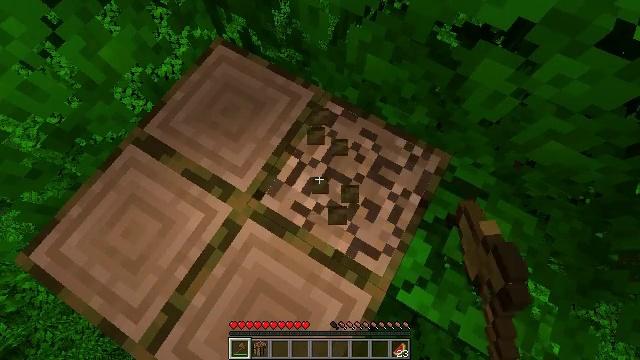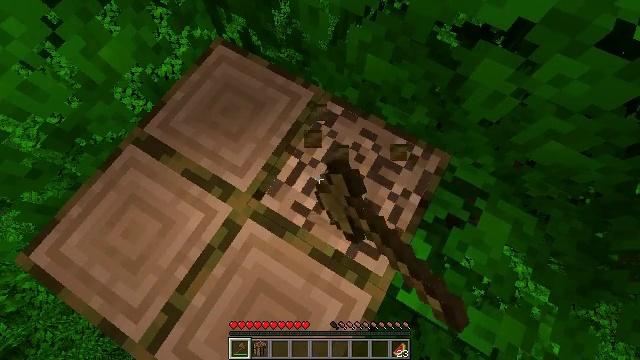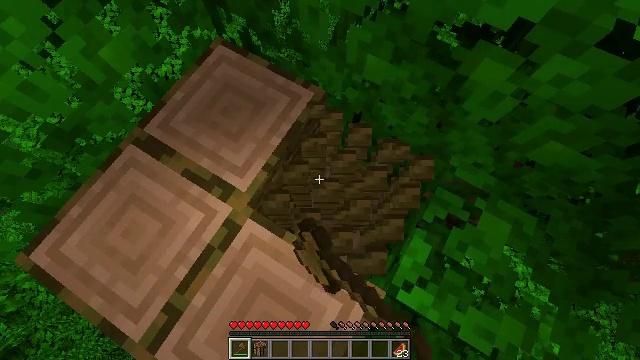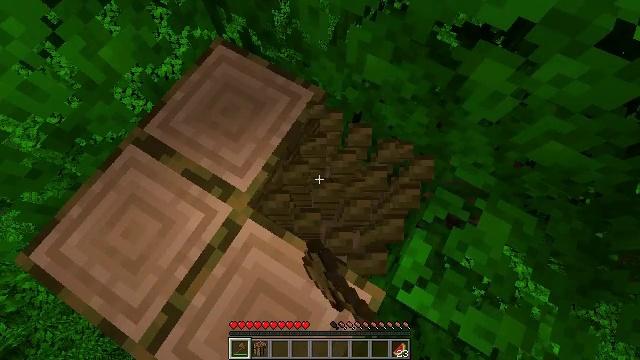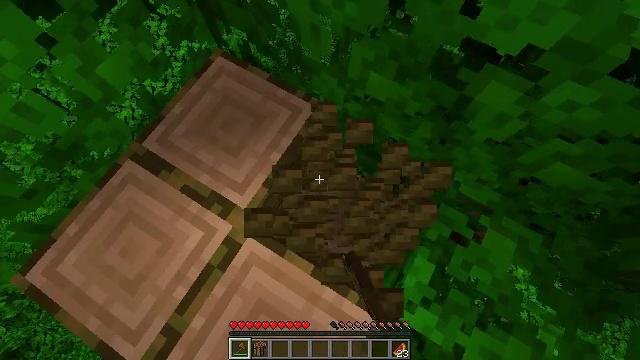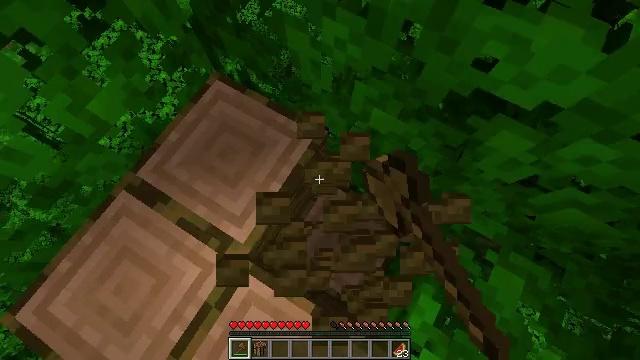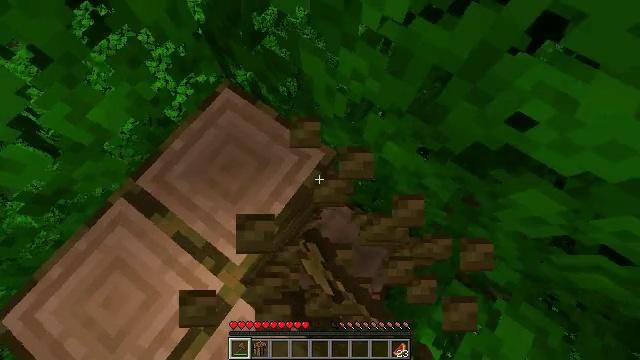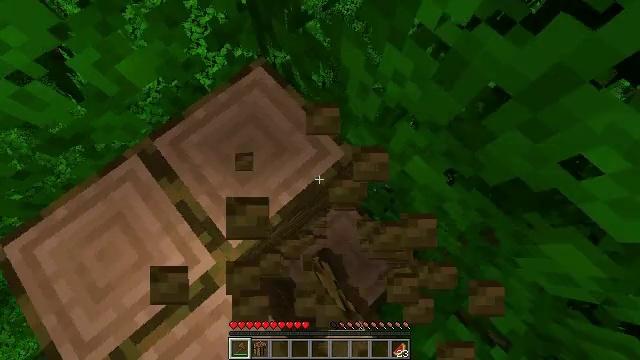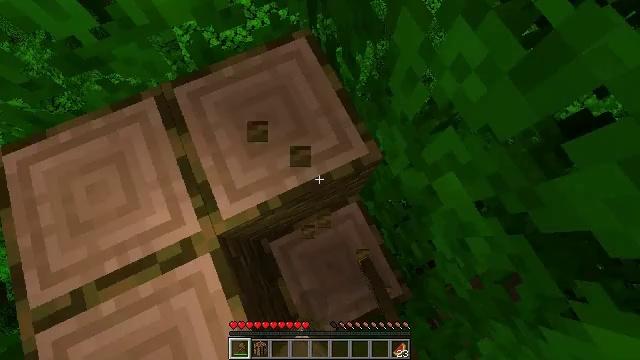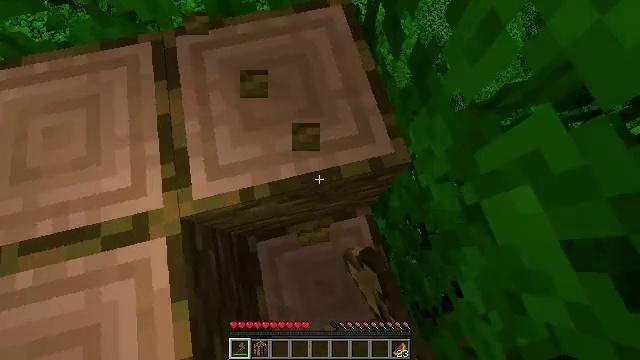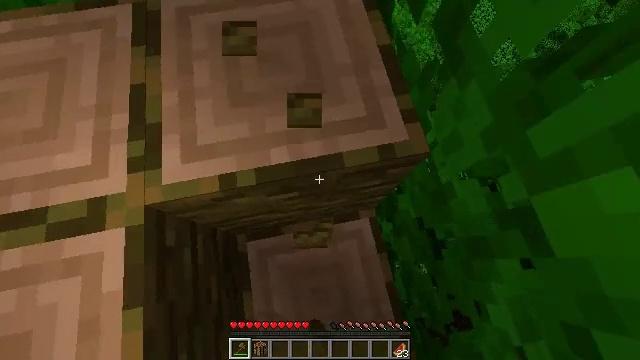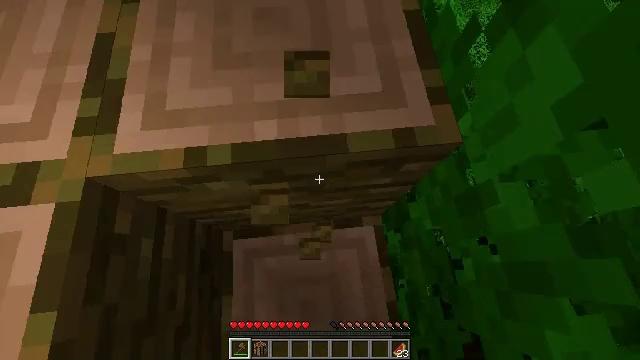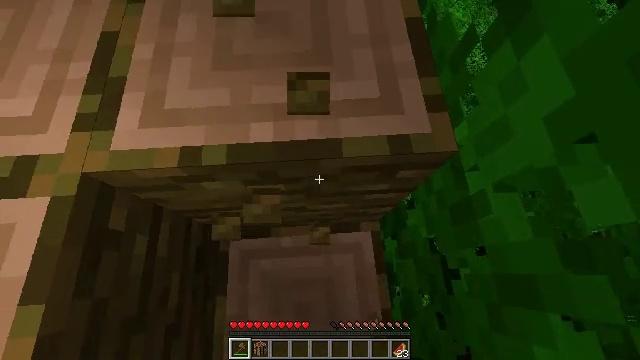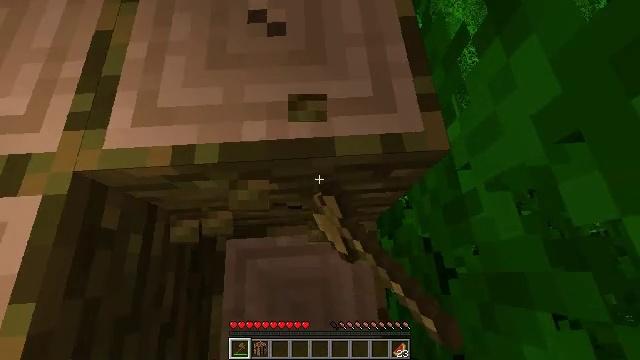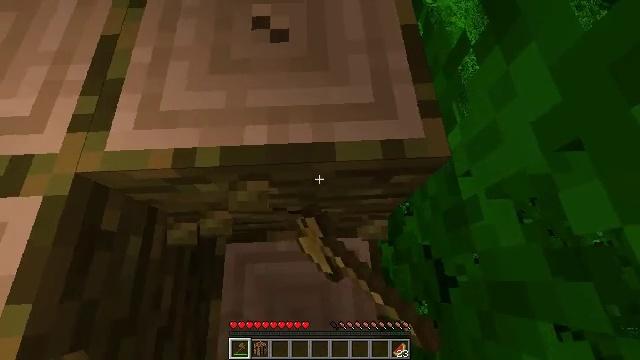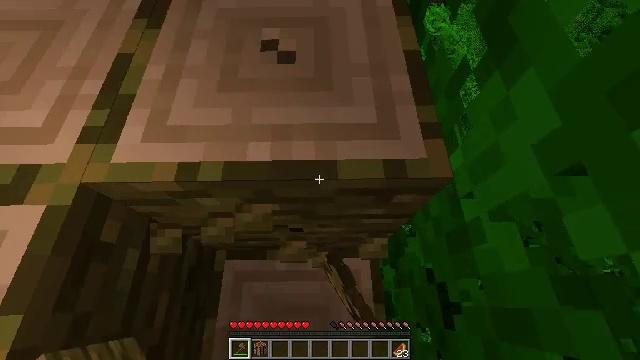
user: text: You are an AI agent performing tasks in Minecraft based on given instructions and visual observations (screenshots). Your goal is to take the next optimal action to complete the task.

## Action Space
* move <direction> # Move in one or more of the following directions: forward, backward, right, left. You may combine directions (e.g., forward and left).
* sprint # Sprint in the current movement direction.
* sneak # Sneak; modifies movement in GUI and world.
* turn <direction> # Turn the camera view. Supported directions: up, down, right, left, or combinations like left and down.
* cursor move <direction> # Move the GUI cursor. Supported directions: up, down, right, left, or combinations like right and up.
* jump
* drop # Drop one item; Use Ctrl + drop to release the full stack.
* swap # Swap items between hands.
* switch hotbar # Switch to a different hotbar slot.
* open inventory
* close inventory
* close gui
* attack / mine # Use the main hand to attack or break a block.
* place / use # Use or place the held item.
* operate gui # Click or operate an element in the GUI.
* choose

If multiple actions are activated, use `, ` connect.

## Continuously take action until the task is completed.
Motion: motion action
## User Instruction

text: Mine the jungle log in the rainforest biome.
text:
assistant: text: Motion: attack / mine
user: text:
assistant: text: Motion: attack / mine
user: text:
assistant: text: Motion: move forward, attack / mine
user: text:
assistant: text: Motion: move forward, attack / mine
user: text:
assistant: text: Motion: move forward, attack / mine
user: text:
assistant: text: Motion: turn left, attack / mine
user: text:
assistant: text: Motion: turn left and down, attack / mine
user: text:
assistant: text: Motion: turn left, attack / mine
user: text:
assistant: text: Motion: turn left and up, attack / mine
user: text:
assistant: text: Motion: turn left, attack / mine
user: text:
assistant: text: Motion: turn left and up, attack / mine
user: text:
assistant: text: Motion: turn left, attack / mine
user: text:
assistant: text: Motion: attack / mine
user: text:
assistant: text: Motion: turn up, attack / mine
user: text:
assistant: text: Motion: turn left and up, attack / mine
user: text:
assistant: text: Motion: turn left and up, attack / mine
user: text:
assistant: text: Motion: attack / mine
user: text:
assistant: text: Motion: attack / mine
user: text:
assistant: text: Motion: attack / mine
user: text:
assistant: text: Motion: turn left, attack / mine
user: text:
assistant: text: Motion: turn left and up, attack / mine
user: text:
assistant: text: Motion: attack / mine
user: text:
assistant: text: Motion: attack / mine
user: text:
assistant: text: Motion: attack / mine
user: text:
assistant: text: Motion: attack / mine
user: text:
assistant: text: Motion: attack / mine
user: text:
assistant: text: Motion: attack / mine
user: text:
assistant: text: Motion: attack / mine
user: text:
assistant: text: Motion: turn left, attack / mine
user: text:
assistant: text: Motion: attack / mine